Question: Prove that

I put the series into the summation, but I have no idea how to tackle this problem. Any help is appreciated
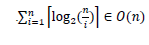
Answer: There are two useful mathematical facts that can help out here. First, note that x <= x + 1 for any x. Therefore,
> sum from i = 1 to n (log (n/i)) <= (sum from i = 1 to n log (n / i)) + n
Therefore, if we can show that the second summation is O(n), we're done.
Using properties of logs, we can rewrite
> log(n/1) + log(n/2) + ... + log(n/n)= log(n / n!)
Let's see if we can simplify this. Using properties of logarithms, we get that
> log(n / n!) = log(n) - log(n!)= n log n - log (n!)
Now, we can use Stirling's approximation, which says that
> log (n!) = n log n - n + O(log n)
Therefore:
> n log n - log (n!)= n log n - n log n + n - O(log n)= O(n)
So the summation is O(n), as required.
Hope this helps!